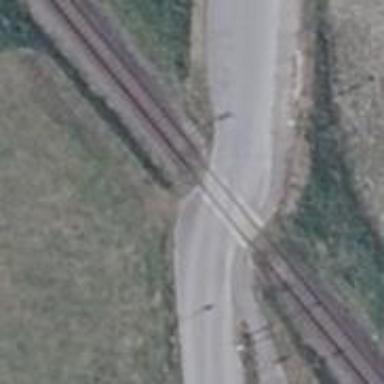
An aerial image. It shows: Railway level crossing.